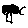
Label: tree